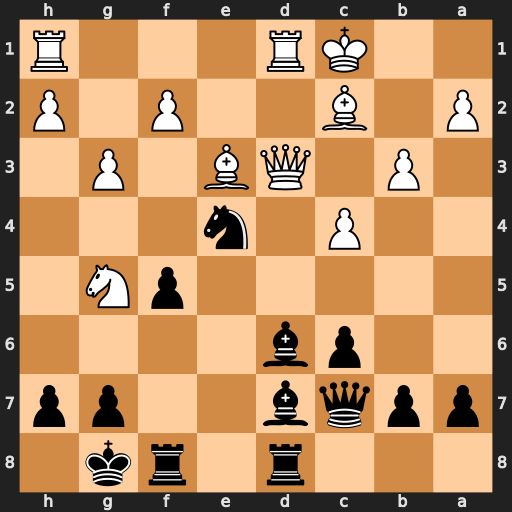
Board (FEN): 3r1rk1/ppqb2pp/2pb4/5pN1/2P1n3/1P1QB1P1/P1B2P1P/2KR3R
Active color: b
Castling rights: -
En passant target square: -
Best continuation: Ba3+ Kb1 Bc8